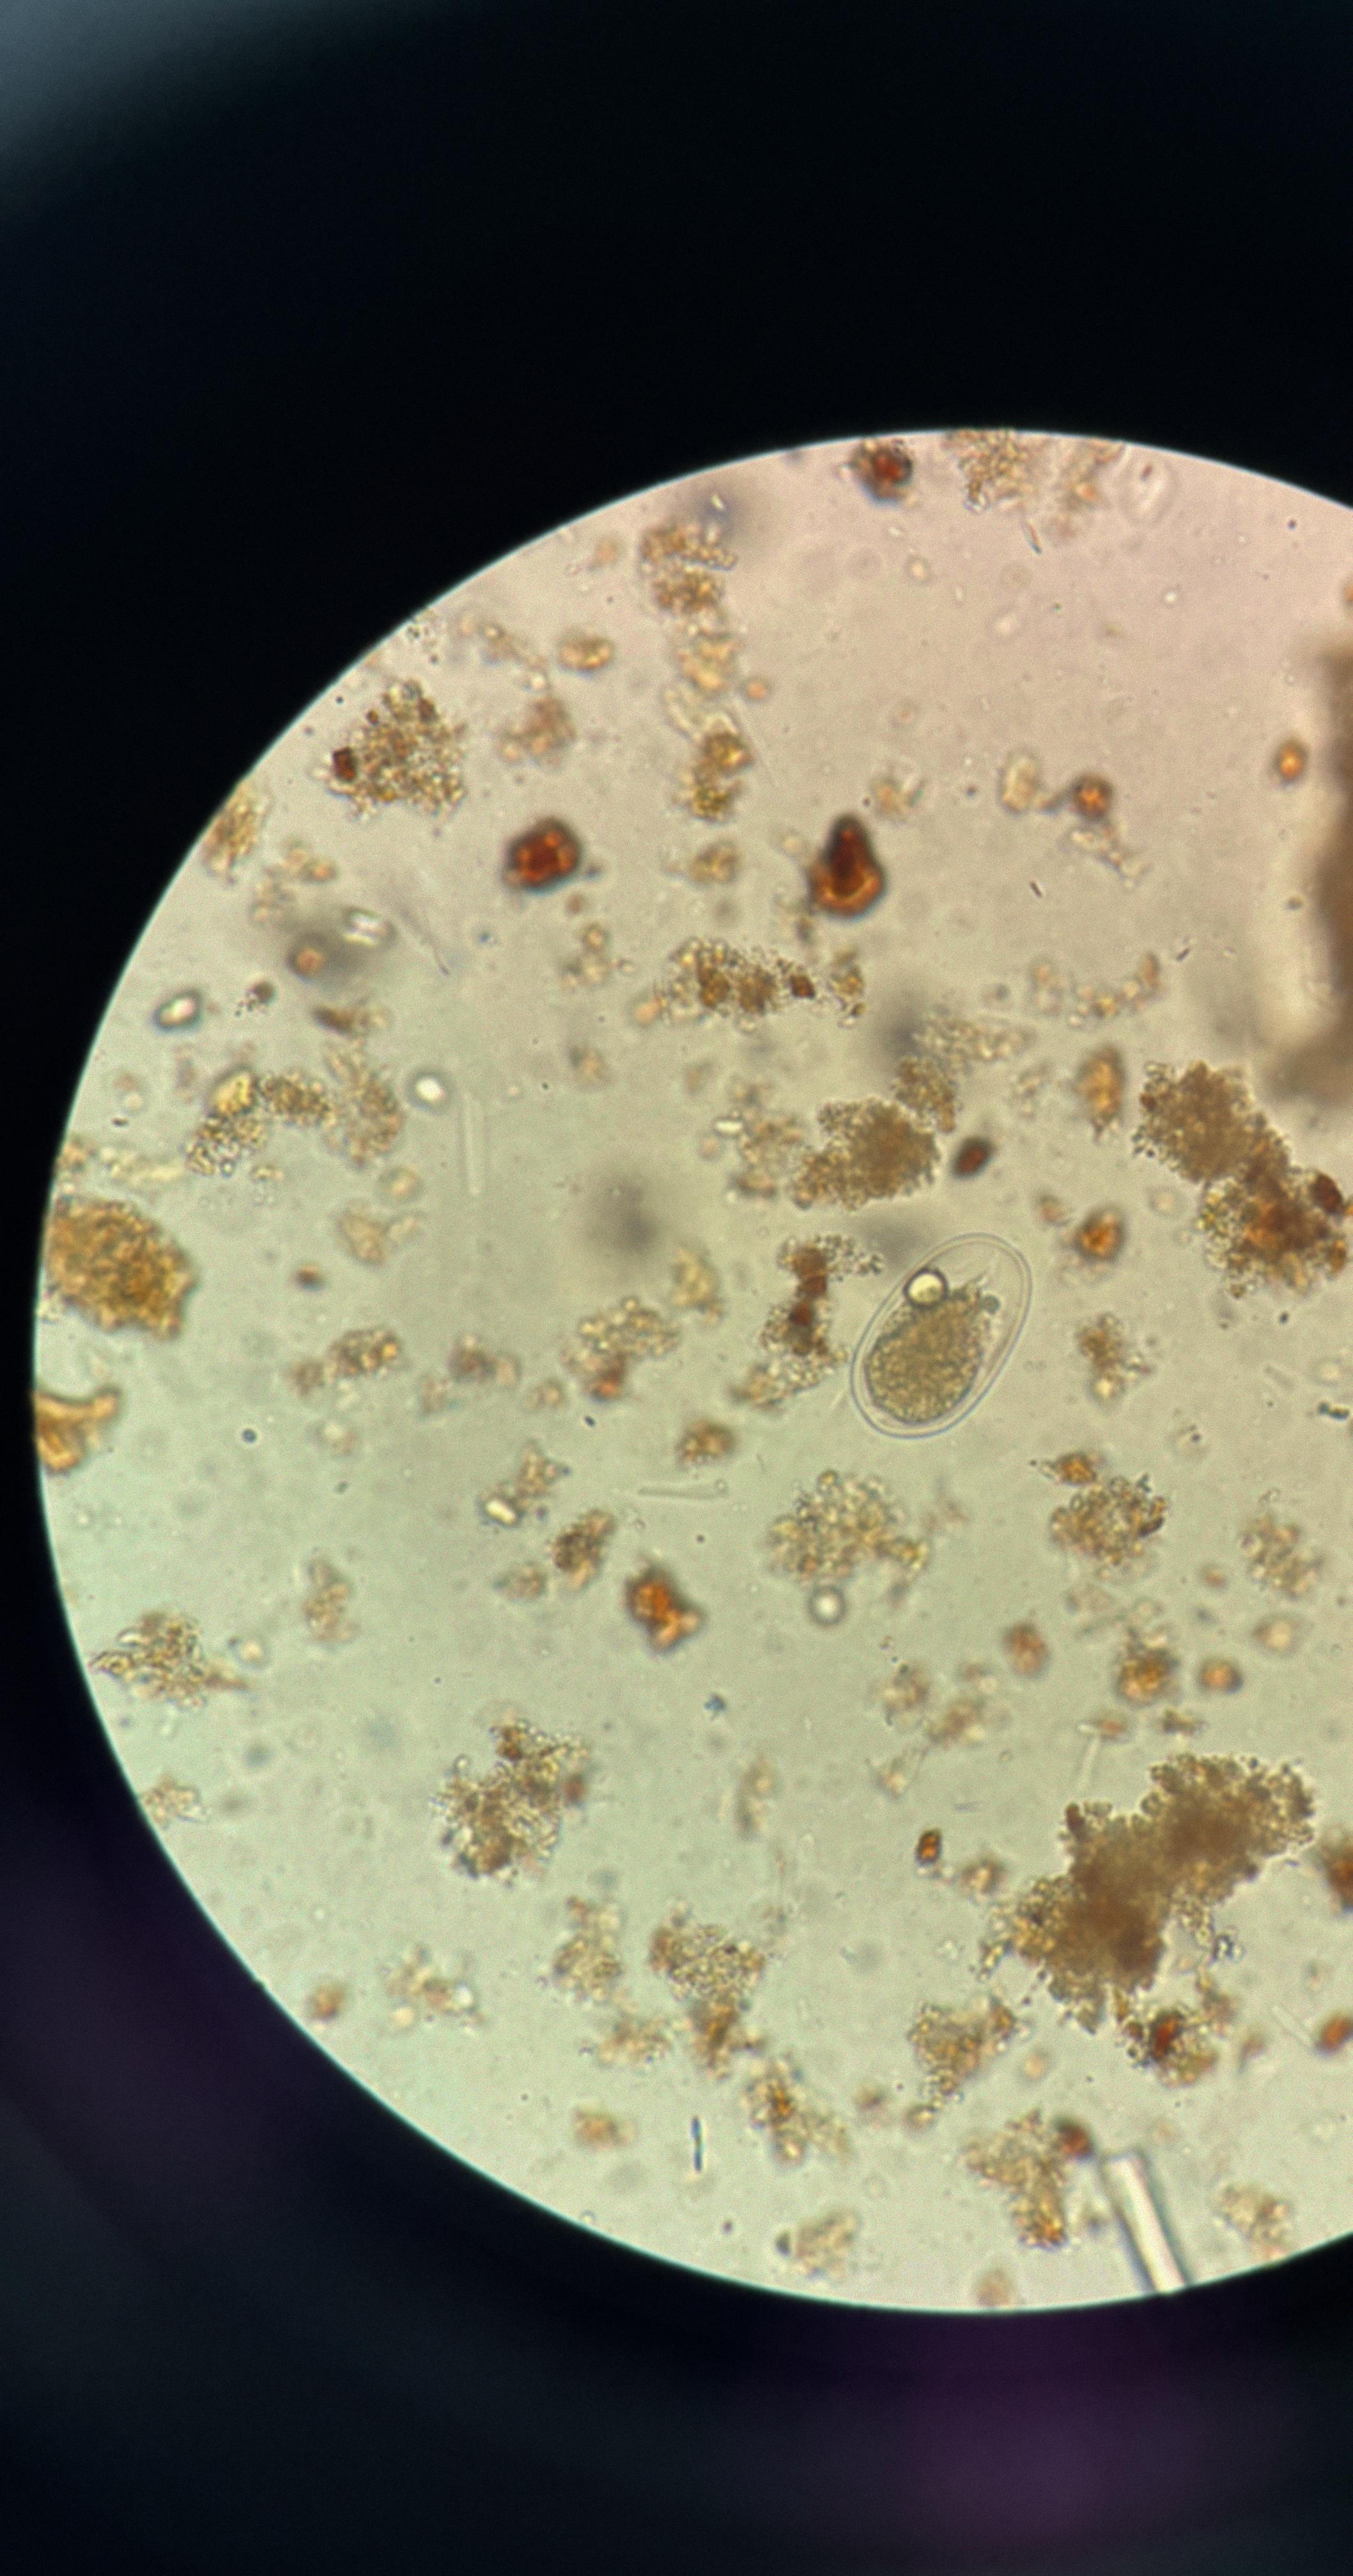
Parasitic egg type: Hookworm egg